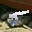
Label: 5